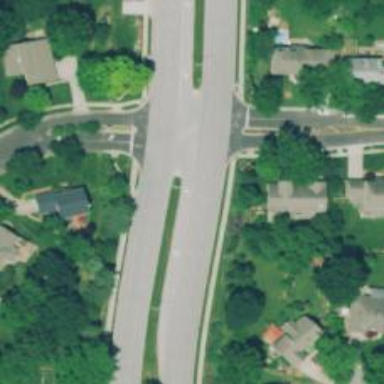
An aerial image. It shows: Road with dash markings.